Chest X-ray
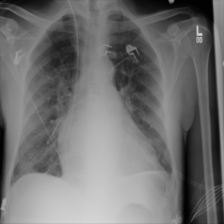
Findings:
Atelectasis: negative
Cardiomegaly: negative
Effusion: negative
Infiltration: negative
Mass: negative
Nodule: negative
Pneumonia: negative
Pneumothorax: negative
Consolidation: negative
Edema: negative
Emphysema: negative
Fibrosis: negative
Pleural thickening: negative
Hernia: negative